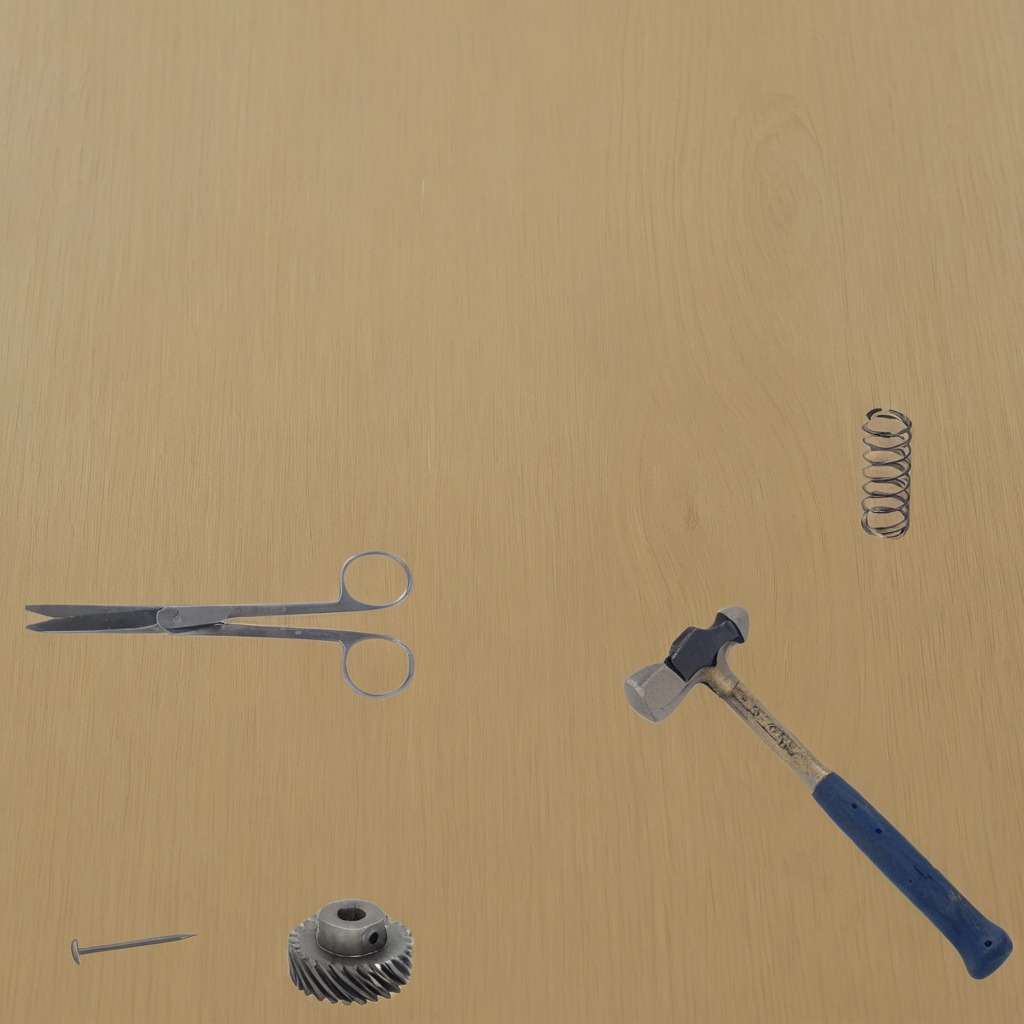
A steel gear with teeth, a hammer, an iron nail, a coiled metal spring, and a pair of scissors are lying on a plywood surface in a paint workshop lit by afternoon window light.